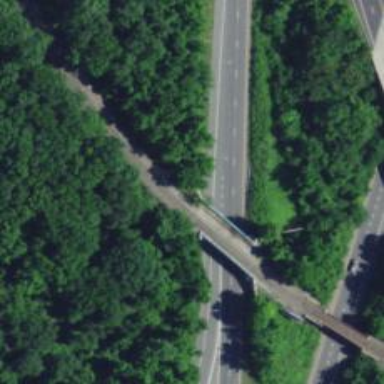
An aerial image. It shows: Motorway junction.